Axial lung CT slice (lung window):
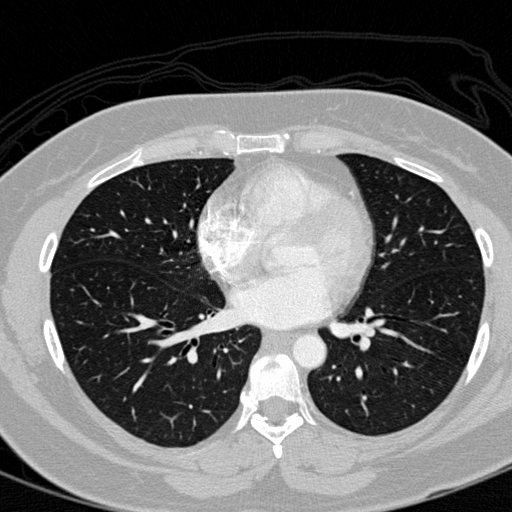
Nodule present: no